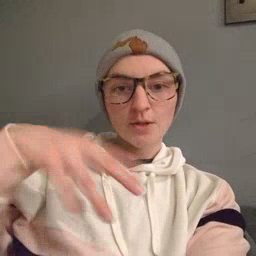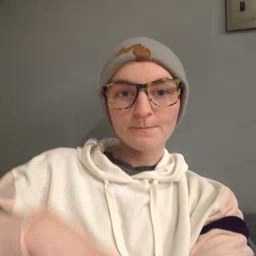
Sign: drop